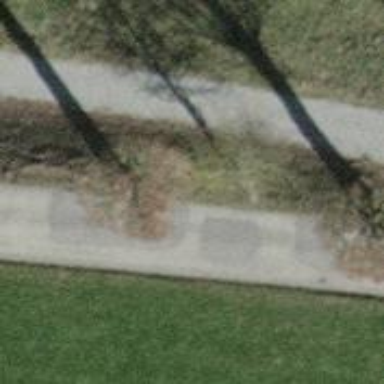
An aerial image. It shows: Landmark tree of the Populus genus.